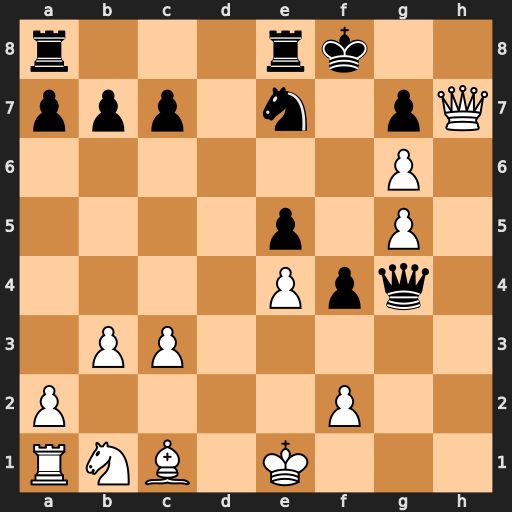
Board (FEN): r3rk2/ppp1n1pQ/6P1/4p1P1/4Ppq1/1PP5/P4P2/RNB1K3
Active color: w
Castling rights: Q
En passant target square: -
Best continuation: Qh8+ Ng8 Ba3+ Re7 Bxe7+ Kxe7 Qxg7+